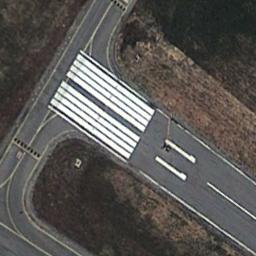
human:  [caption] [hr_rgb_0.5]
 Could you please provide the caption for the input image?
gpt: There are green lawns next to the two connected runways, And there are white short and thick signs on the runway .

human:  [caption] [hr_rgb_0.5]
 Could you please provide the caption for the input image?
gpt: The runway is on the bare land next to some trees .

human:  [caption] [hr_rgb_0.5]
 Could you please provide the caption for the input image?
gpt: The runway has a threshold marking and the designation marking is 11 .

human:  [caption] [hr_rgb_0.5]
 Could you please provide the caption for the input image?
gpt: The grass is around the runway .

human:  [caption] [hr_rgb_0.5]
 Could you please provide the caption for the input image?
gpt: There are brown bare land beside the runway .